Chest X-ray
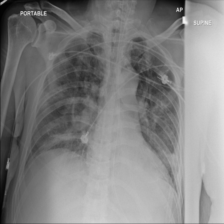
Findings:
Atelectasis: negative
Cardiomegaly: negative
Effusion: negative
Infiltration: negative
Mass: negative
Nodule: negative
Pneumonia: negative
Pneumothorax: negative
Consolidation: negative
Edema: negative
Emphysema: negative
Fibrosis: negative
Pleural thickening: negative
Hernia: negative